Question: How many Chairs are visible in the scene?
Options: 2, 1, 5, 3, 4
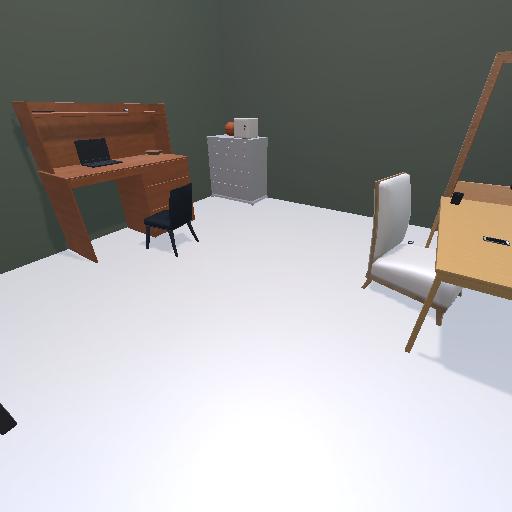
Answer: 2